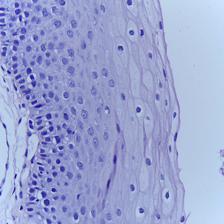
Diagnosis: Normal